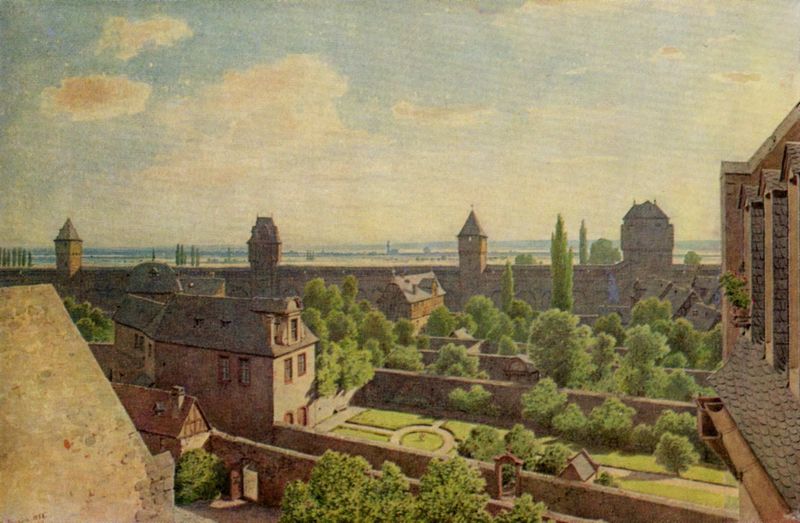
Titel: Frankfurt am Main, Goethes Geburtshaus, Blick aus den hinteren Fenstern
Künstler: Carl Theodor Reiffenstein
Standort: Frankfurt (am Main)
Institution: Historisches Museum
Schlagwörter: baum, berg, blau, blätter, gemälde, himmel, laub, meer, schatten, wasser, weiß, wolken, aquarell, bäume, fluss, gelb, grün, landschaft, menschen, ocker, see, stadt, ufer, braun, bunt, fenster, frankreich, grau, hell, hintergrund, licht, orange, paris, schwarz, anlage, ausblick, blick, dach, gebäude, gras, haus, park, rasen, rot, schloss, weg, wolke, beige, architektur, mensch, stein, erde, ferne, horizont, horizontlinie, häuser, natur, pappel, weite, büsche, kirche, pfad, sonne, wege, kamin, rund, turm, garten, zypressen, aussicht, küste, sommer, papier, ansicht, bogen, italien, ort, perspektive, türen, sonnenlicht, dächer, mauer, ziegel, luftperspektive, tag, backstein, hof, romantik, durchgang, menschenleer, tor, zinnen, stadtansicht, eingang, hinterhof, burg, kloster, türmchen, türme, palast, torbogen, dom, dachfenster, festung, gauben, mauerwerk, zypresse, schnitt, heiter, kathedrale, tore, kirchenschiff, weß, pforte, alleen, mauern, innenbereich, laubbäume, bauernhaus, fachwerk, stadtmauer, gaube, gaupen, gärten, mediterran, vordach, bäum, schindeln, nürnberg, mittelmeer, rondell, erhöht, gartenanlage, durchgänge, bepflanzt, kastell, burganlage, viertel, gra, gartenansicht, gepflegt, böume, stadtgarten, tüt, turmdach, festund, festungsmauern, burgmauern, stadtturm, entfernt, stadttürme, bauben, eingangh, gratentor, turmdächer, whrtürme, 1930, rutm, w0olken